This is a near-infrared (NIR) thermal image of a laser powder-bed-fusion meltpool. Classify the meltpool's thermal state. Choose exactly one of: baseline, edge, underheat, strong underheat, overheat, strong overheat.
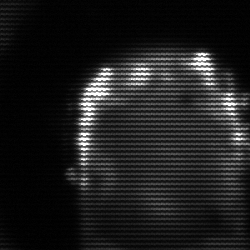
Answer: baseline